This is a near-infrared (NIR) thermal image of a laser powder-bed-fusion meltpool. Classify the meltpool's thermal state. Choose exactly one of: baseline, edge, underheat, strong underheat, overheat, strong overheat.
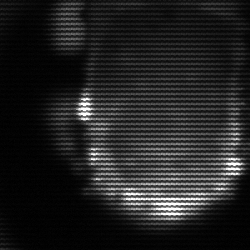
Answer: baseline